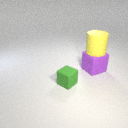
large purple rubber cube below large yellow rubber cylinder